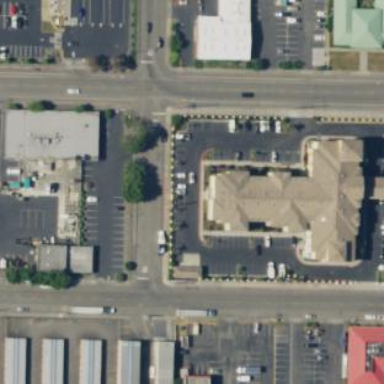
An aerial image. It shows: Hotel building.